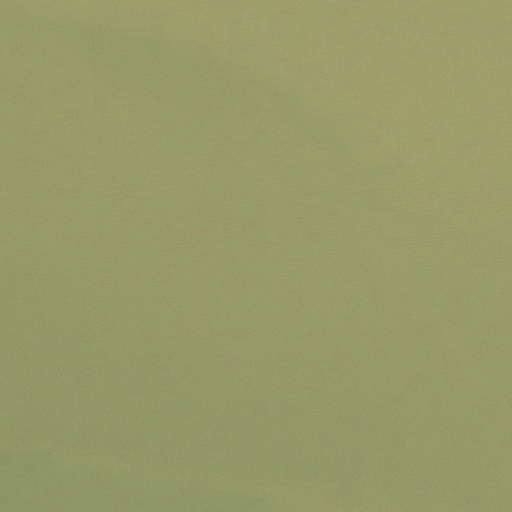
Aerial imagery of valley in Tennessee named Cave Spring Valley containing only open water